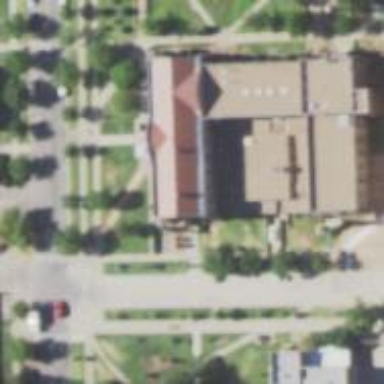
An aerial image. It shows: View of university building.